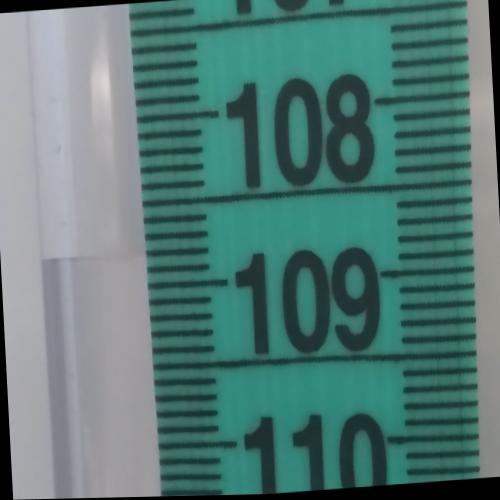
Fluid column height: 108.8 cm